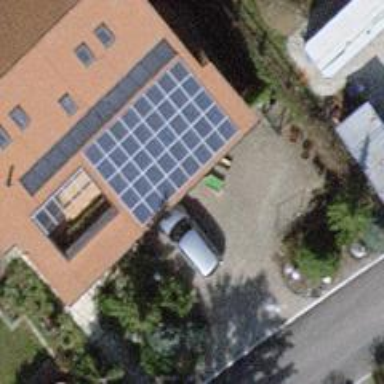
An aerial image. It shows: Solar power generator with photovoltaic panels.